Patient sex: M
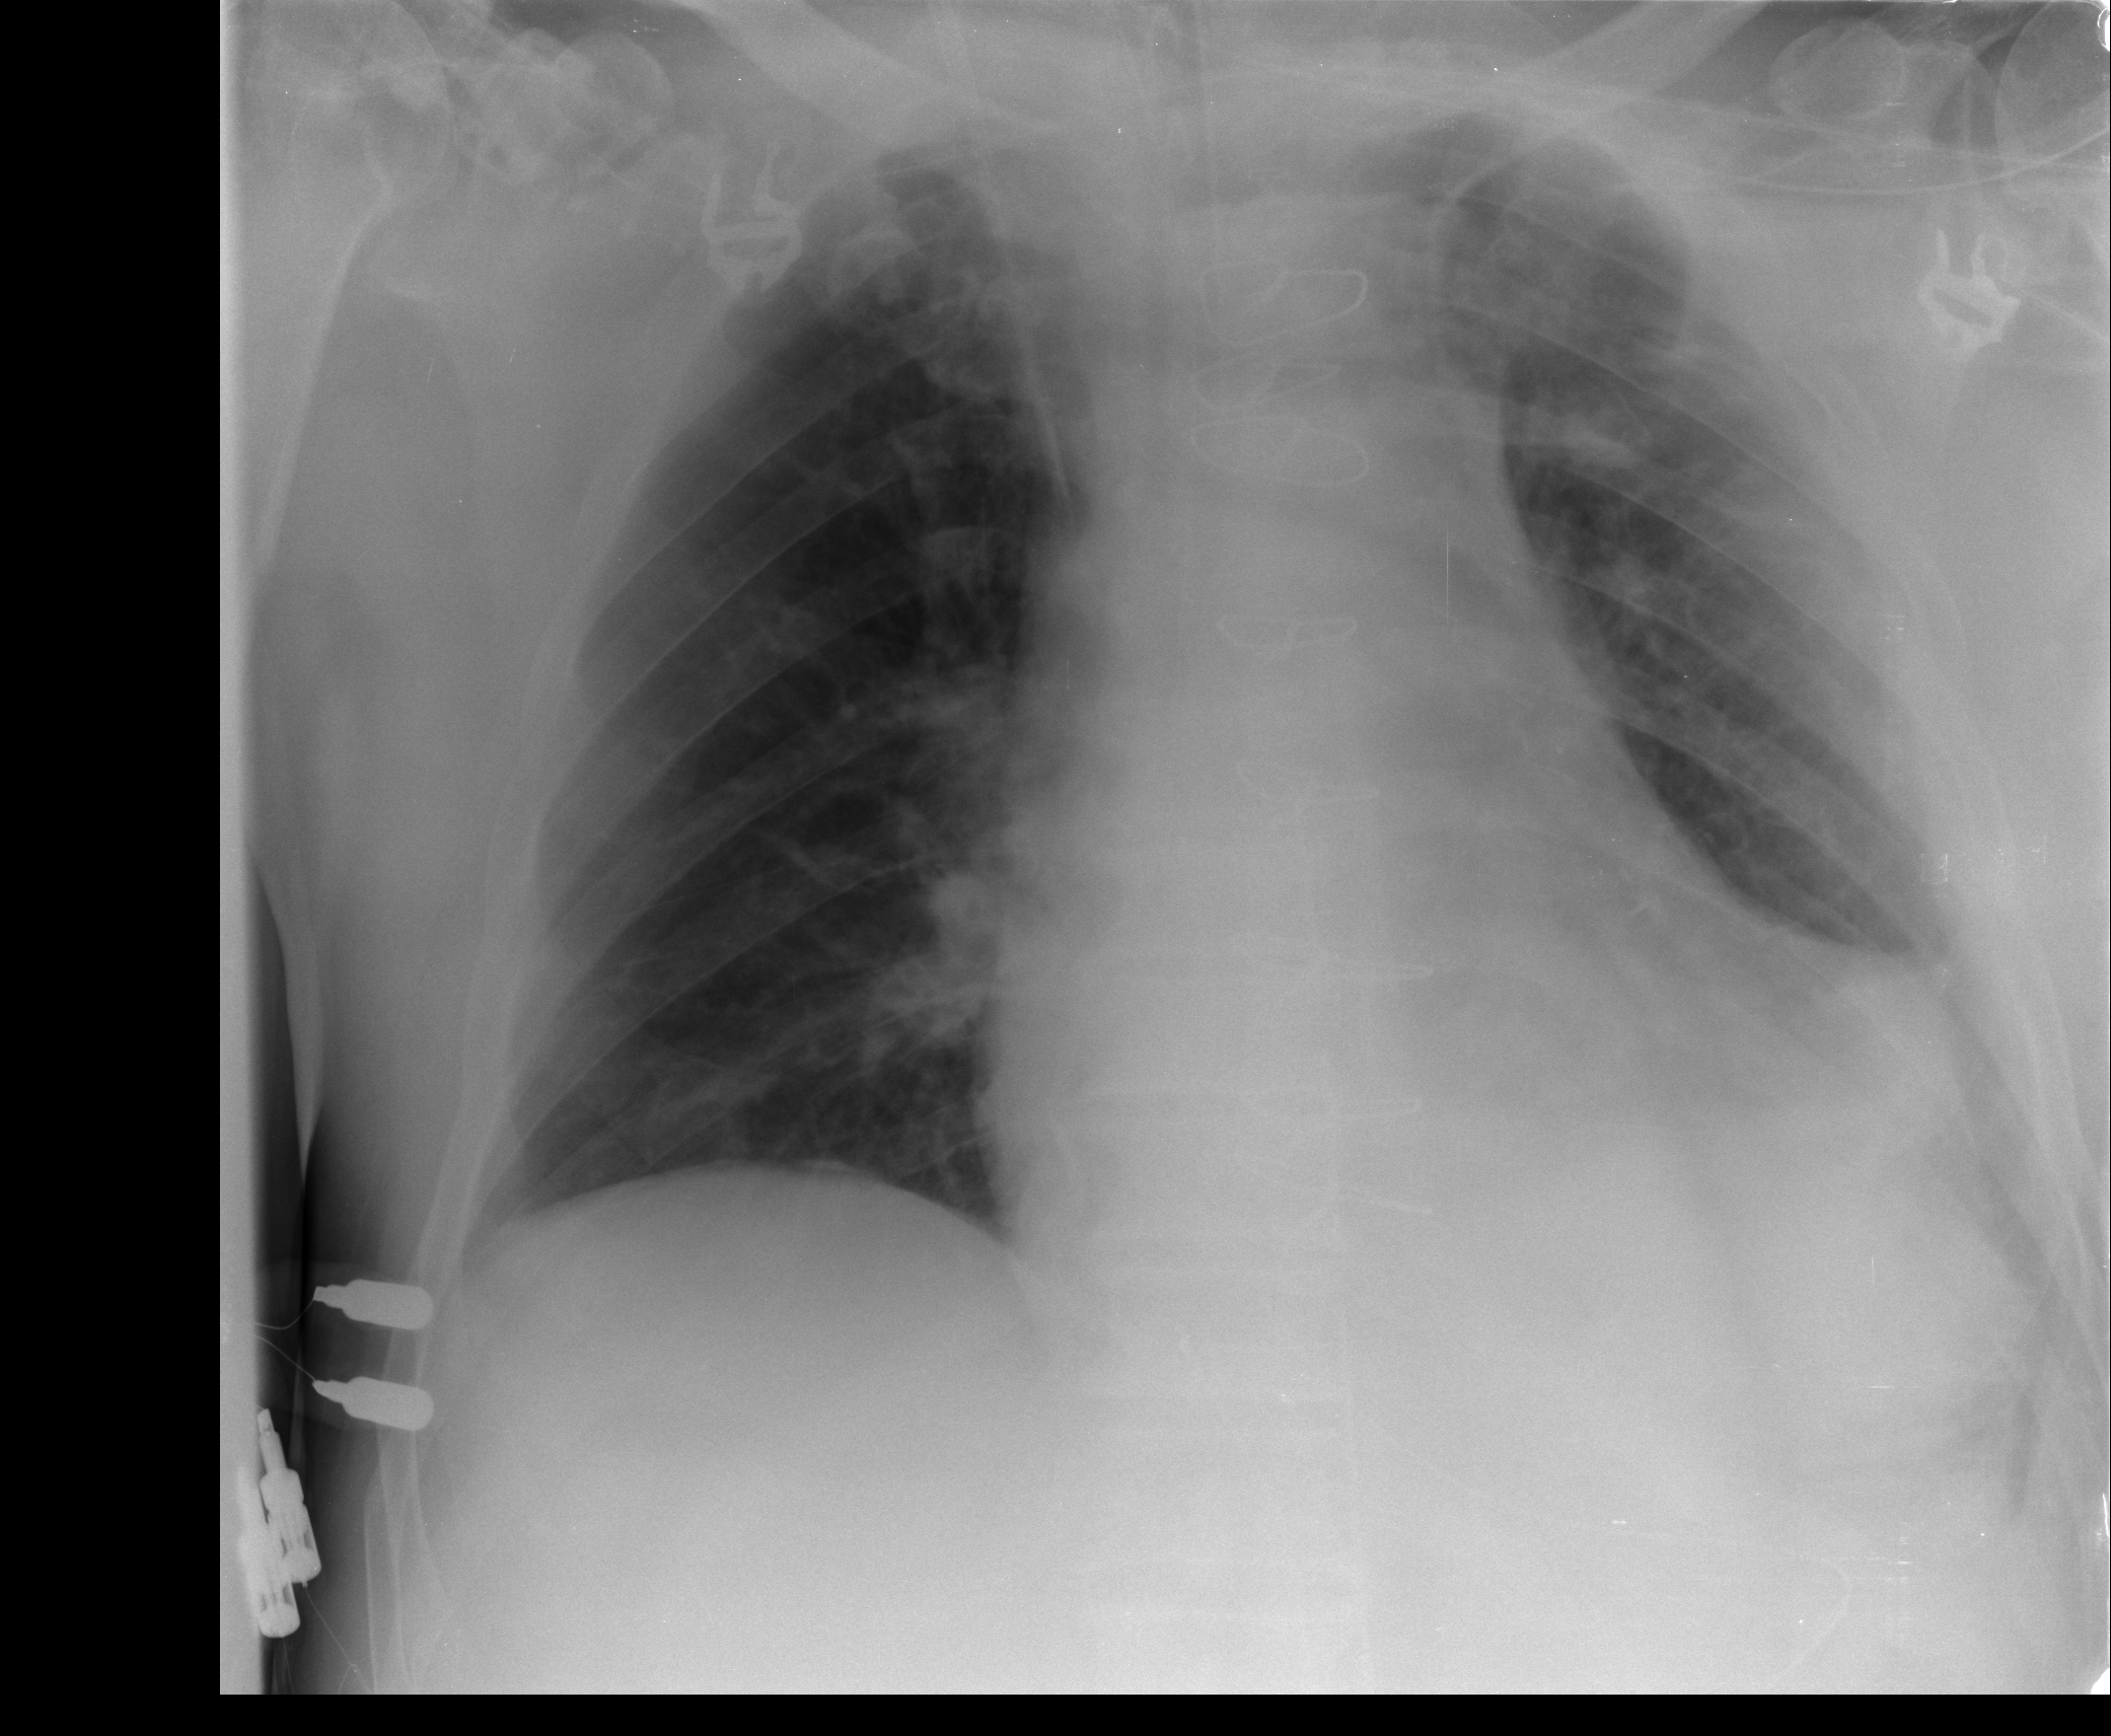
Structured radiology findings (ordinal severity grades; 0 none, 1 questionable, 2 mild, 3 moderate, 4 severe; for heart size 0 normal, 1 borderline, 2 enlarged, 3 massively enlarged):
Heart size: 2
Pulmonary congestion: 0
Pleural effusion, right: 0
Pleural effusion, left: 1
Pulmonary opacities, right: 0
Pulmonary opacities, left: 0
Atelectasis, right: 0
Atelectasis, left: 0